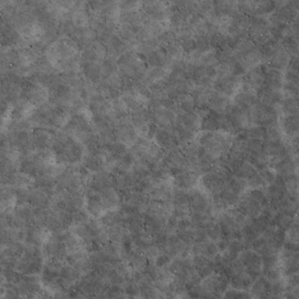
Label: non_frost